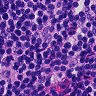
Metastatic tissue present: no